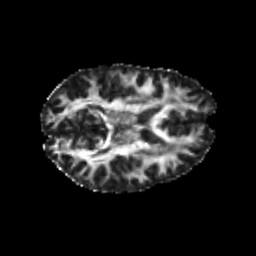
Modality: FA
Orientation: axial
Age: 24
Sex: female
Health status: healthy
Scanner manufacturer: philips
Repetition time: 7.39 s
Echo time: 0.08599 s